Question: What is the measurement shown in the image?
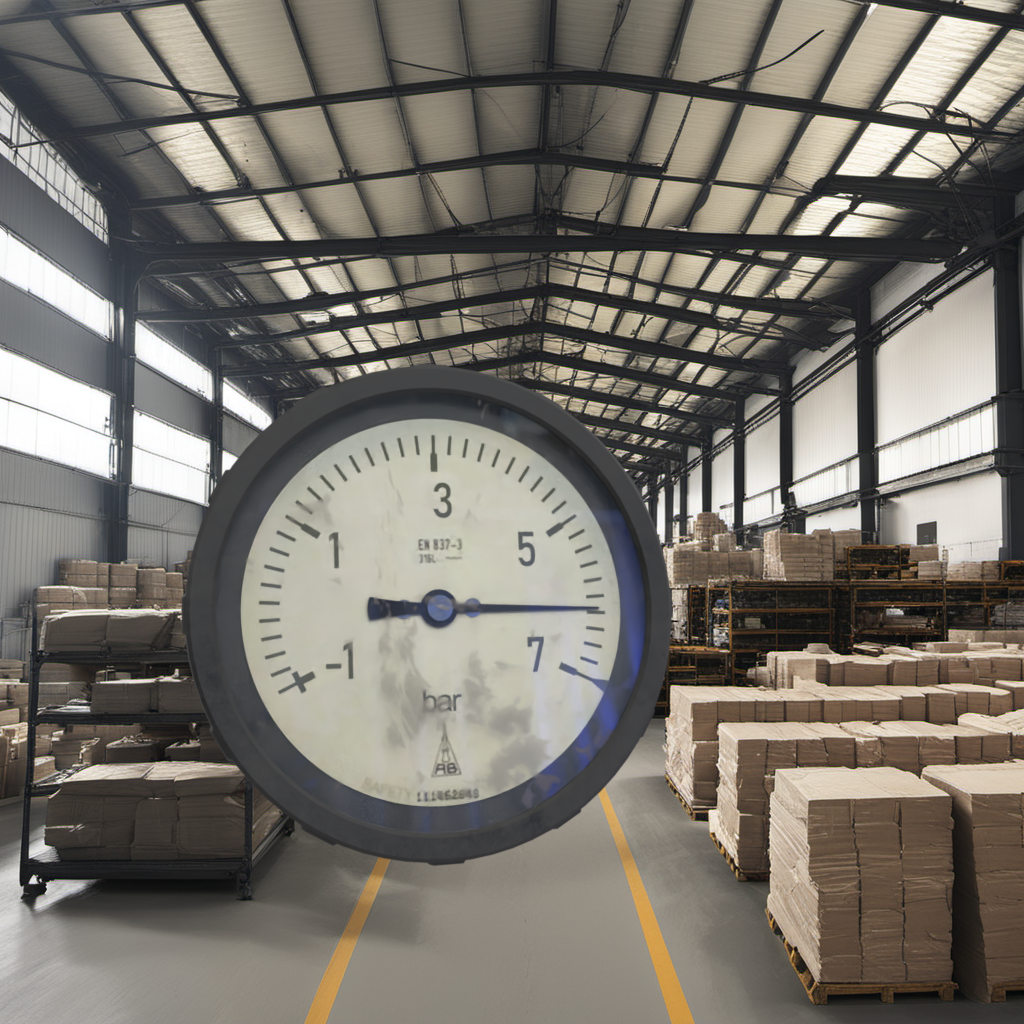
Answer: The result is 6.11
Question: What is the range of the measurement shown in the image?
Answer: The range is from -1 to 7
Question: What is the minimum and maximum value of this measurement?
Answer: The minimum value is -1 and the maximum value is 7